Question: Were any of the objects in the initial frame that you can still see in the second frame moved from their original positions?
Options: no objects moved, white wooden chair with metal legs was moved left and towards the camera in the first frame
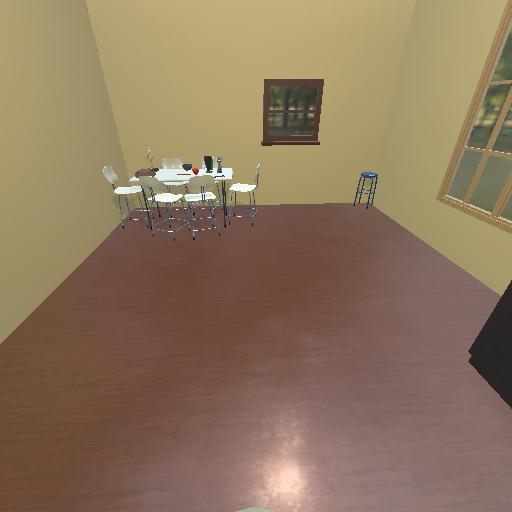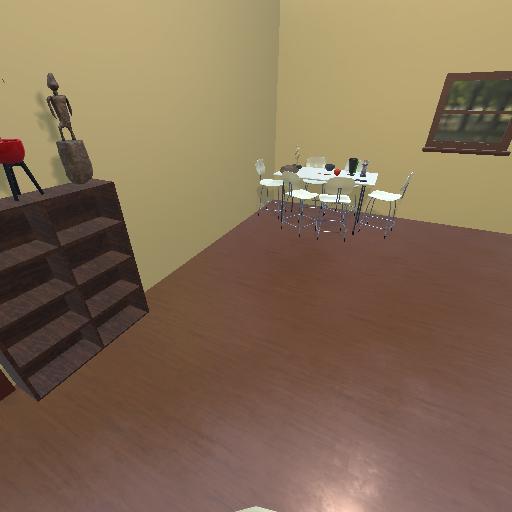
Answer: no objects moved